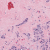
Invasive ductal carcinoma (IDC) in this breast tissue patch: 1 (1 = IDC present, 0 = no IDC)